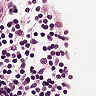
Metastatic tissue present: no